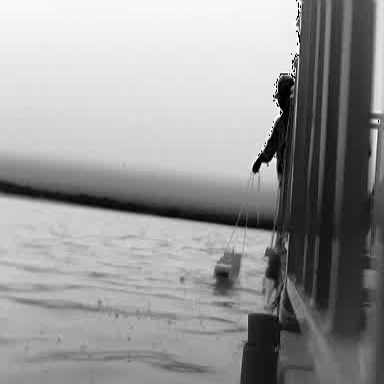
There is a container_ship in the infrared image.